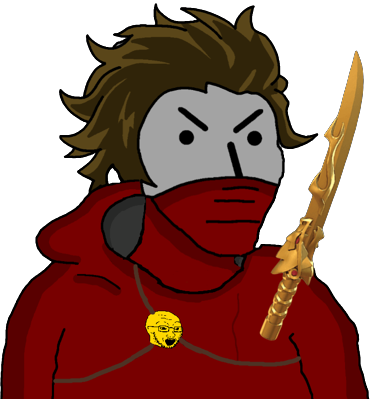
Label: 5_NPC